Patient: sex M, age 26
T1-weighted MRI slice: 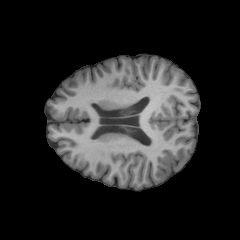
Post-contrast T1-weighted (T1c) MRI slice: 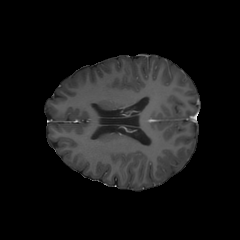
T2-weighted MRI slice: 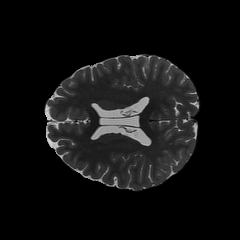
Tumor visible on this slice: no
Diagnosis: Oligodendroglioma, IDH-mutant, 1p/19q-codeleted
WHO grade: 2